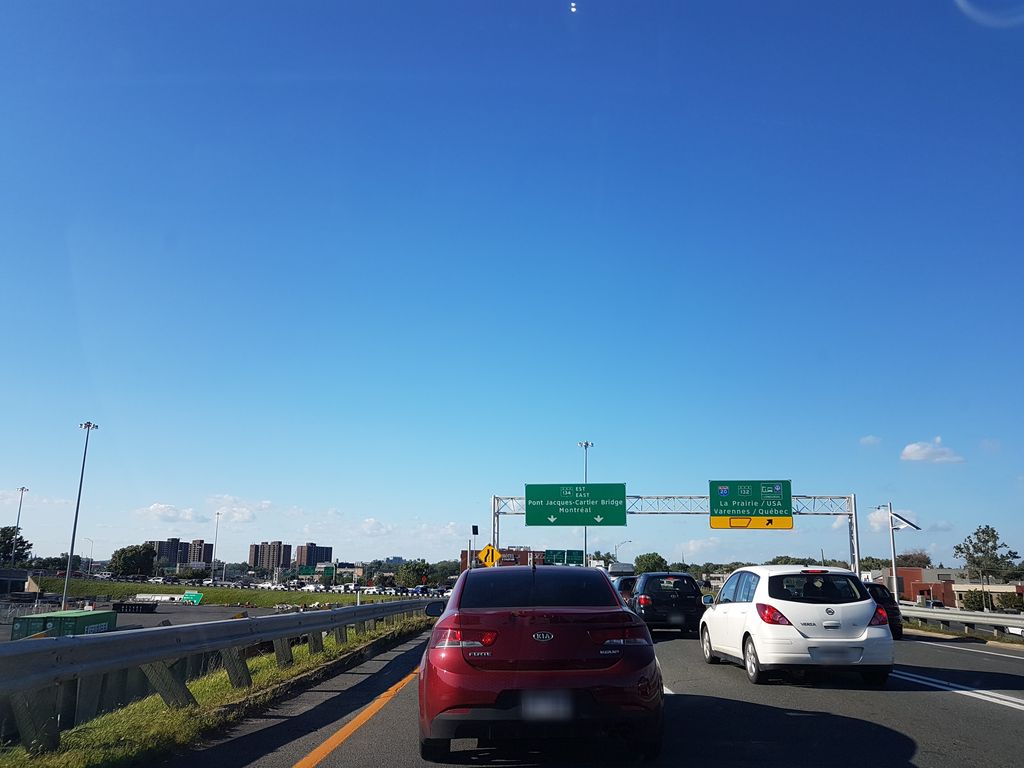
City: montreal